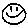
Label: smiley face